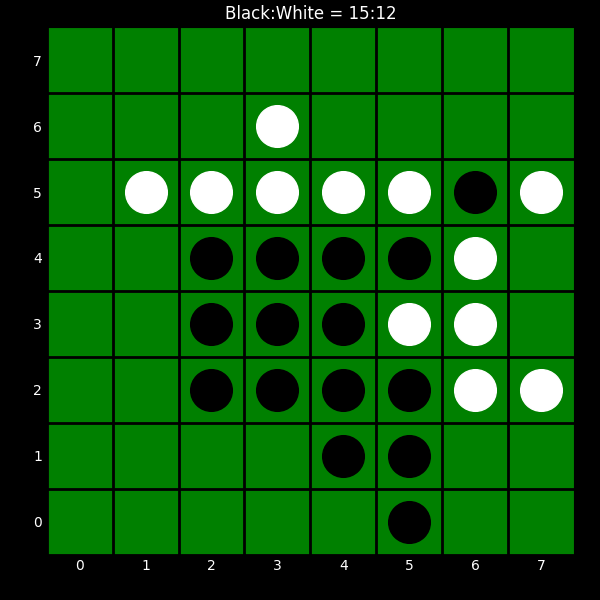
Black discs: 15
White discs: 12